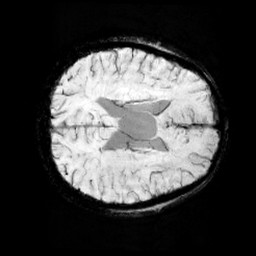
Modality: minIP
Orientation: axial
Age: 13
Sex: male
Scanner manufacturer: siemens
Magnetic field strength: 3 T
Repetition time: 0.027 s
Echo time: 0.02 s